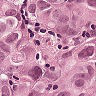
Metastatic tissue present: yes